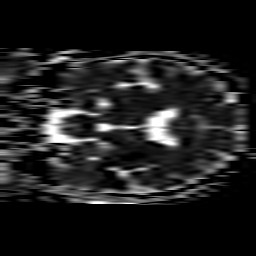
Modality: ADC
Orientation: coronal
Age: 51
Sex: male
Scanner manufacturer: philips
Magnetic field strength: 1.5 T
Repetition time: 4.808 s
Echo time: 0.07764 s